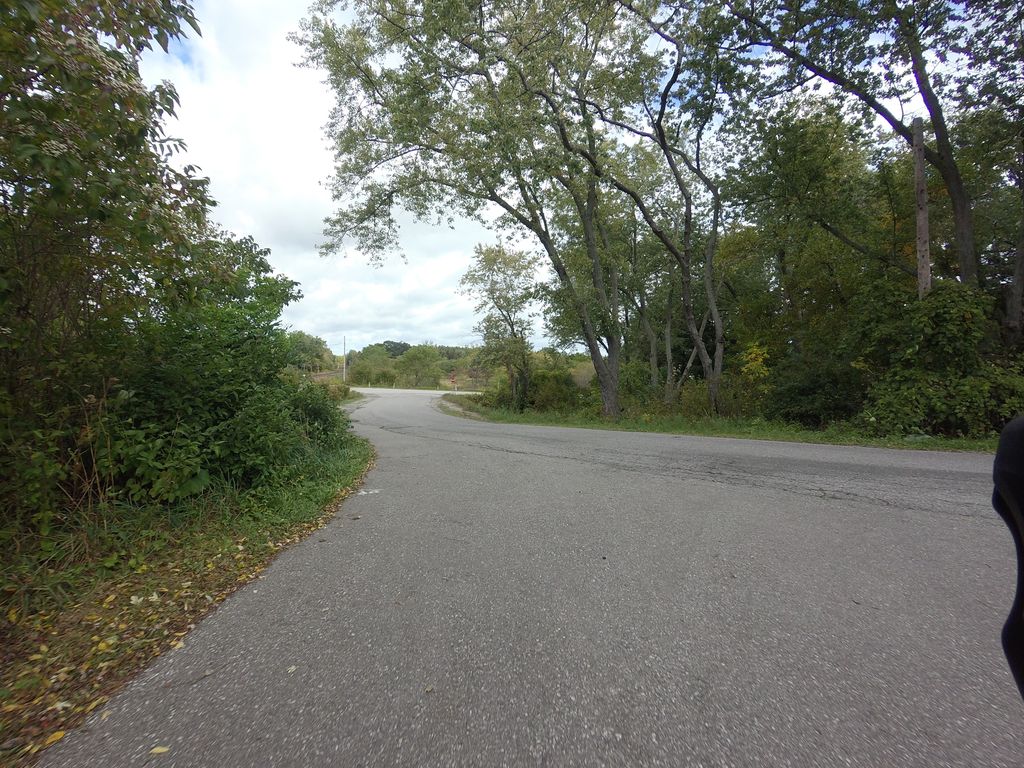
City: toronto